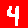
Digit: 4